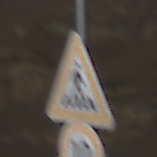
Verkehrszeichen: FussgaengerueberwegLinks
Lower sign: Geschwindigkeit10
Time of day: MorningAfternoon
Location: Outdoor (Nature)
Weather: PartlyCloudy
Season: NotSpecified
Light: Natural